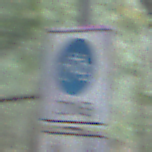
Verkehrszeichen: BeginnFahrradzone
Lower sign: CarsharingfahrzeugeFrei
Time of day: SunriseSunset
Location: Outdoor (Nature)
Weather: NotSpecified
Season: Autumn
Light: Natural